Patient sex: M
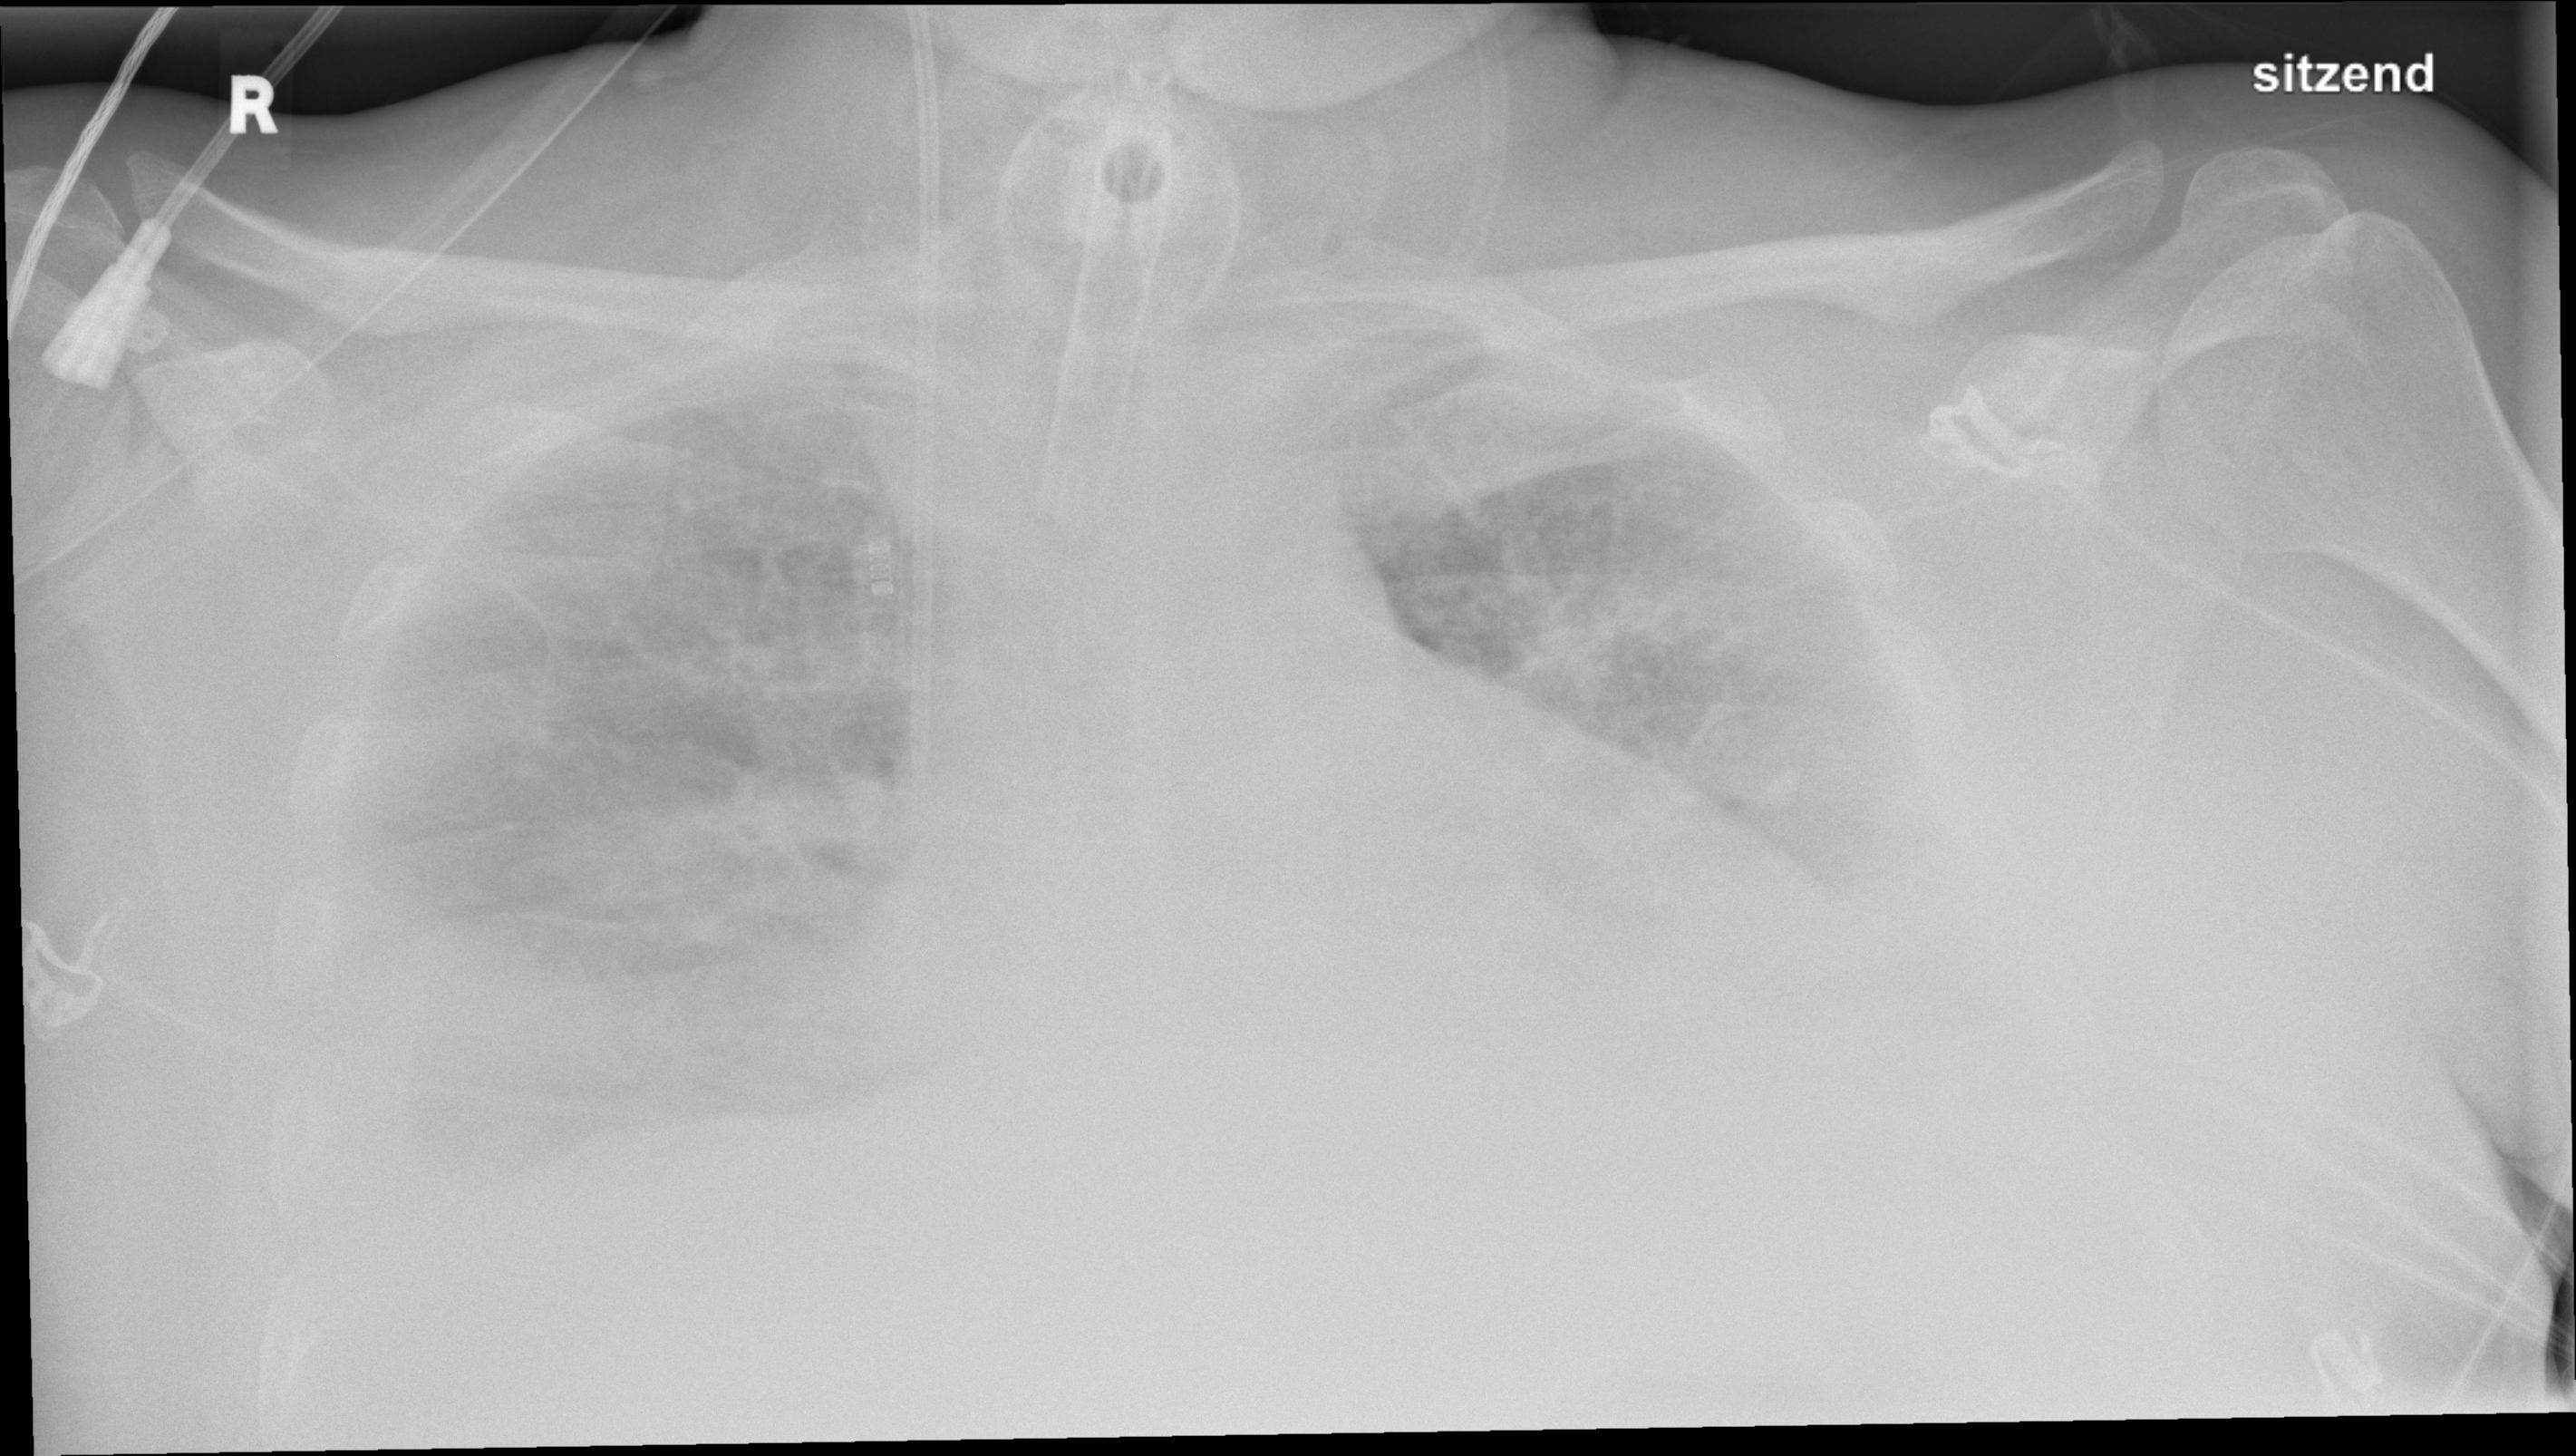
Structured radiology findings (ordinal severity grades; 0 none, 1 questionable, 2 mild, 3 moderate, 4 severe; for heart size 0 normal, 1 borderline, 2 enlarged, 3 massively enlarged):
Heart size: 2
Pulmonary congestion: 2
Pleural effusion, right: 2
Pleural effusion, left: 2
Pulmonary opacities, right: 2
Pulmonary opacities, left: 2
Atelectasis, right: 2
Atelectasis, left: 2